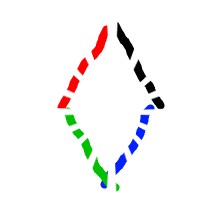
Shape: rhombus